Field crop: maize
Growth stage: 2
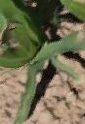
Species: maize